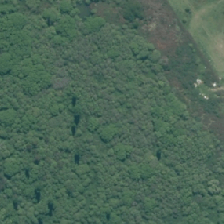
Land cover: deciduous_hardwood